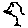
Label: bird